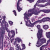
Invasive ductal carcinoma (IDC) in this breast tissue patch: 0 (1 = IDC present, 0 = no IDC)